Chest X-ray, PA view. Patient: 77 years old, sex M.
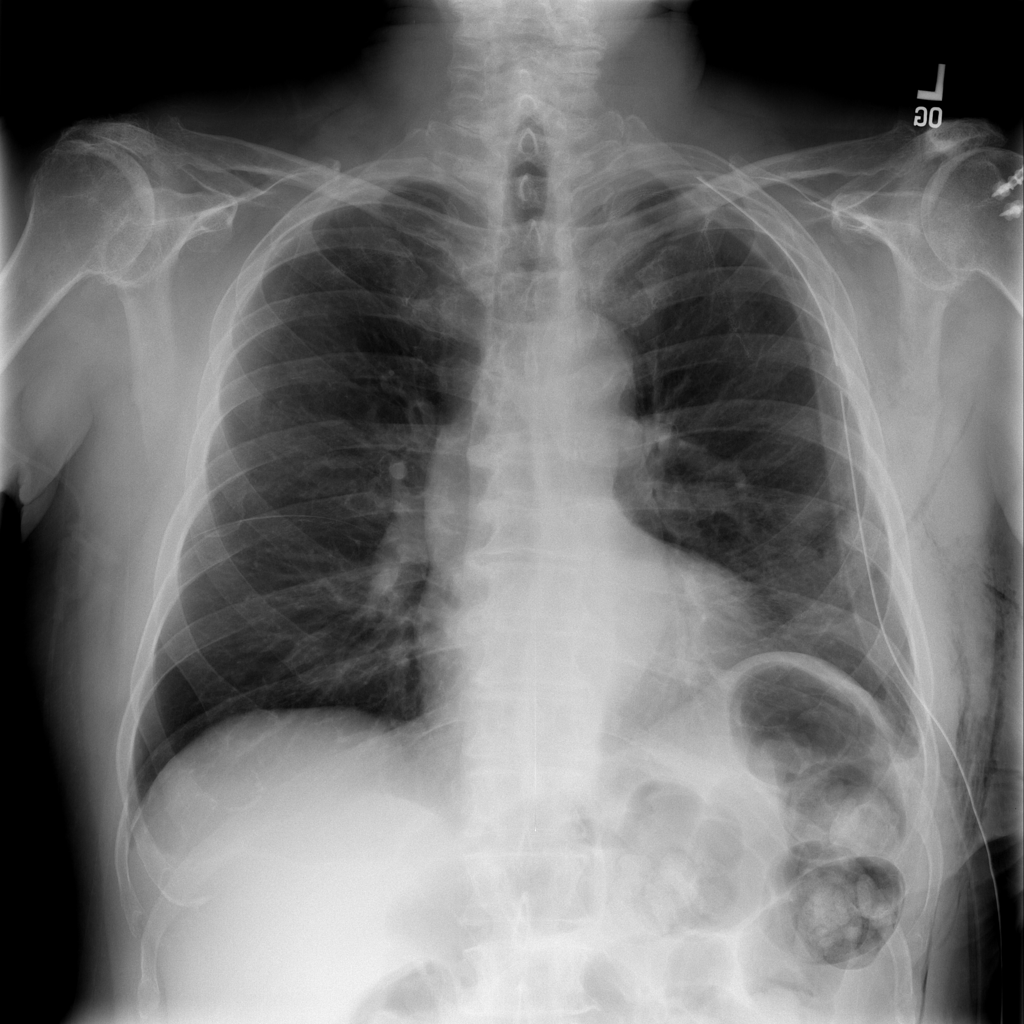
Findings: Emphysema